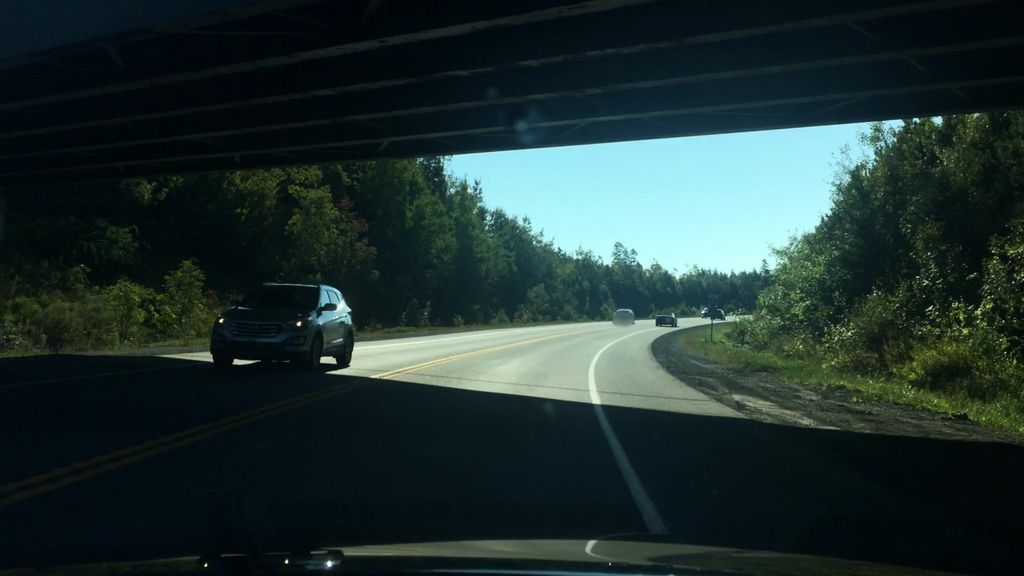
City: halifax